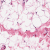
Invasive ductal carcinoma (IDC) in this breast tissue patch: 0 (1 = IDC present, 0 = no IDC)